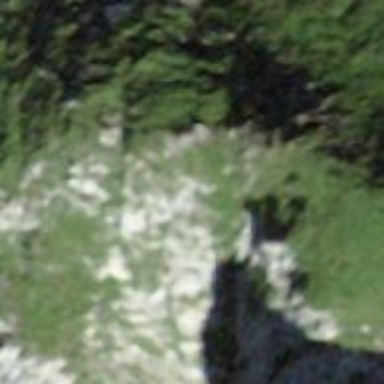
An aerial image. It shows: Cliff in nature.